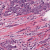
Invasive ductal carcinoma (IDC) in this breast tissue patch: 0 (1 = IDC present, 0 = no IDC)